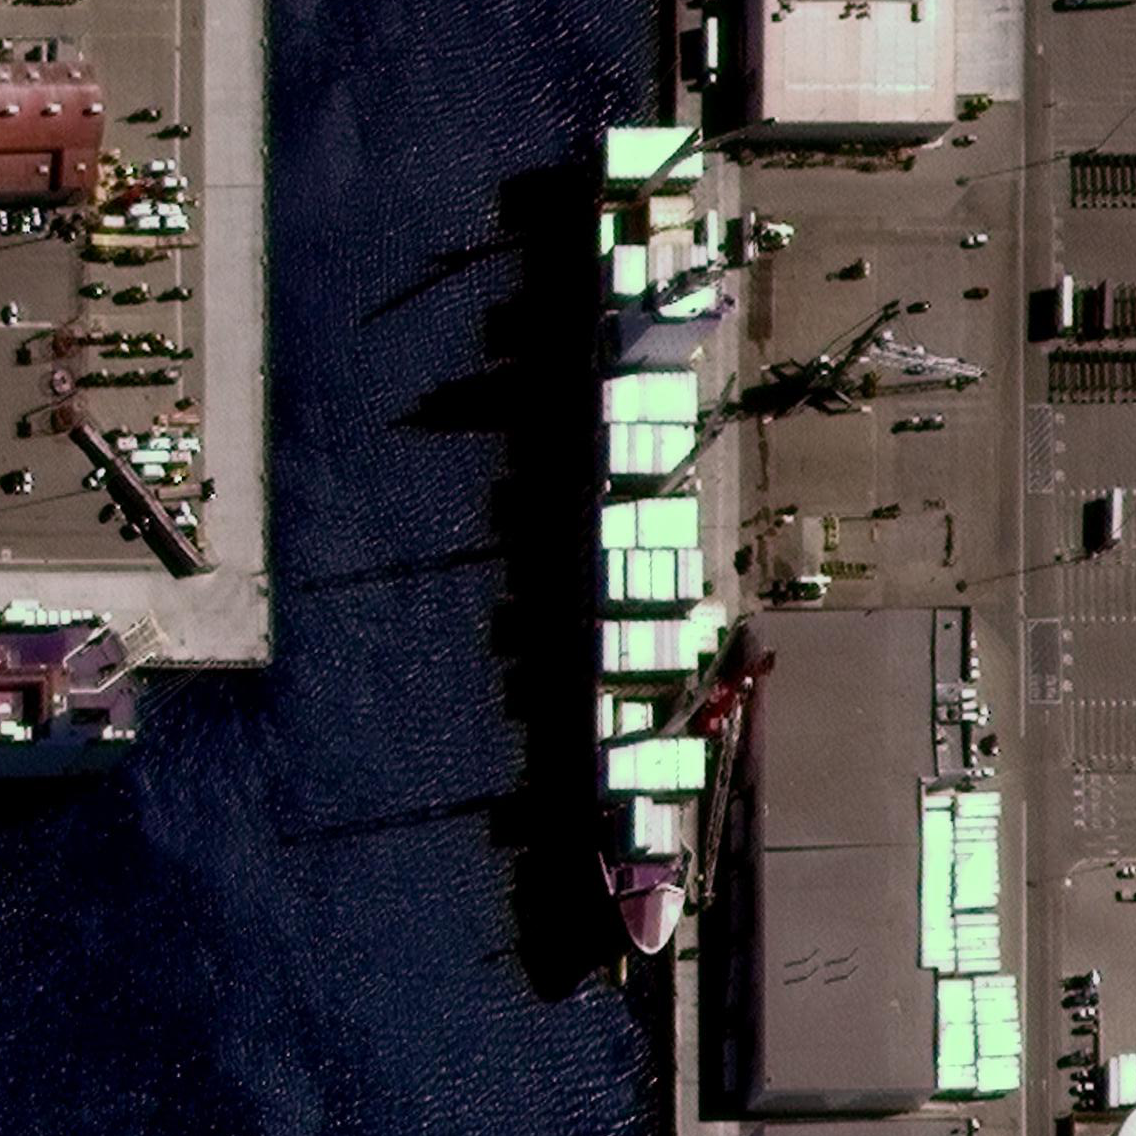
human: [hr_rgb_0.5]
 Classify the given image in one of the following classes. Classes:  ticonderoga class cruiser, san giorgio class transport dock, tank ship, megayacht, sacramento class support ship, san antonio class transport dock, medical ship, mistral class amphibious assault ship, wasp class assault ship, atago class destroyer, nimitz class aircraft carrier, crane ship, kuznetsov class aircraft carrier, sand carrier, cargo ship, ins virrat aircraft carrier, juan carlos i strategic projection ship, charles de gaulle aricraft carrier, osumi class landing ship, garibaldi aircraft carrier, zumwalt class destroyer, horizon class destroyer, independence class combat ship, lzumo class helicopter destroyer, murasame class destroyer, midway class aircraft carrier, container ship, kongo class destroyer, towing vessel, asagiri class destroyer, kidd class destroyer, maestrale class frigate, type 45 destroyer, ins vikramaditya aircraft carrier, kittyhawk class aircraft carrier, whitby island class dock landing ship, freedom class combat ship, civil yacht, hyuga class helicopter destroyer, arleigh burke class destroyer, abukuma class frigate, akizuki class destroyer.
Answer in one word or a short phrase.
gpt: Container ship